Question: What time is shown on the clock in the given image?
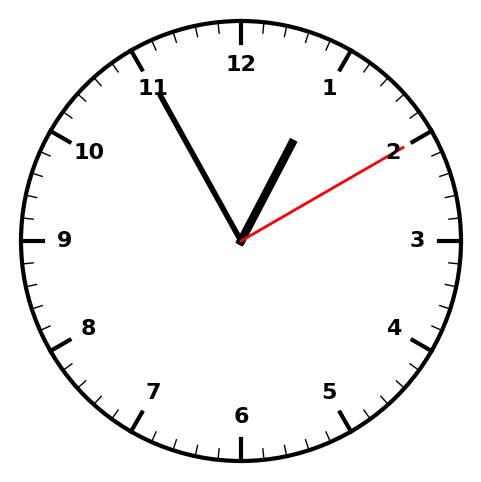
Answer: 12:55:10